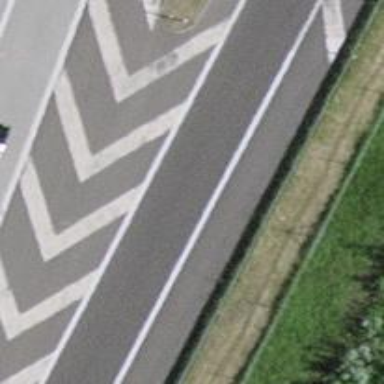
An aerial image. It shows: Asphalt motorway link.